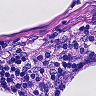
Metastatic tissue present: no